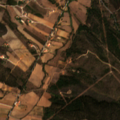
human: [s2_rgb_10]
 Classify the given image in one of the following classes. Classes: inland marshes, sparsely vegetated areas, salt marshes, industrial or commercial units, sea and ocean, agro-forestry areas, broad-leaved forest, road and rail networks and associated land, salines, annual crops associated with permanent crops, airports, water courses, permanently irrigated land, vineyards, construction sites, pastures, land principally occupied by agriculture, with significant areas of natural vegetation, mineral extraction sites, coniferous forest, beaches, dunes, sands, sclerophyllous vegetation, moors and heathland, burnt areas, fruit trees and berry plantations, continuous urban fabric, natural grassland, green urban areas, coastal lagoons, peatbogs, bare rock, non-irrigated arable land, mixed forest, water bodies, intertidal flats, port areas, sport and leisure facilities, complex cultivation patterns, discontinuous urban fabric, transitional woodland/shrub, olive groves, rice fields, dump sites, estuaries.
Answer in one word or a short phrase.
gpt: complex cultivation patterns, land principally occupied by agriculture, with significant areas of natural vegetation, sclerophyllous vegetation, transitional woodland/shrub